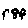
Label: tree